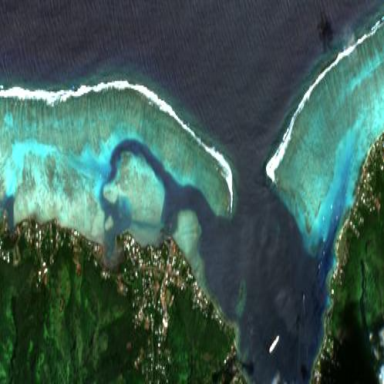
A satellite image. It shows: Beautiful reef in its natural habitat.